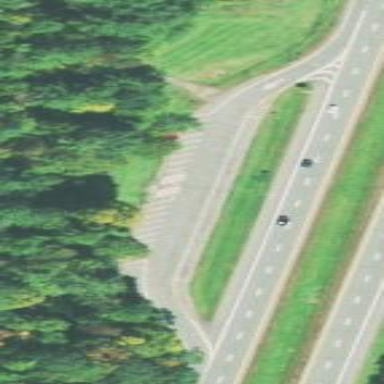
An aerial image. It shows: Rest area on the road.